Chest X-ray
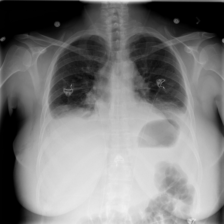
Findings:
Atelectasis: negative
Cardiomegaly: negative
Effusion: negative
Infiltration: negative
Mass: negative
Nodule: negative
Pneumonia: negative
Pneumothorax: positive
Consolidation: negative
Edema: negative
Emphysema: negative
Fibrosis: negative
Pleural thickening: negative
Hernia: negative